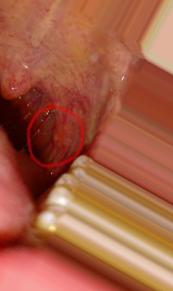
Condition: Mouth Ulcer